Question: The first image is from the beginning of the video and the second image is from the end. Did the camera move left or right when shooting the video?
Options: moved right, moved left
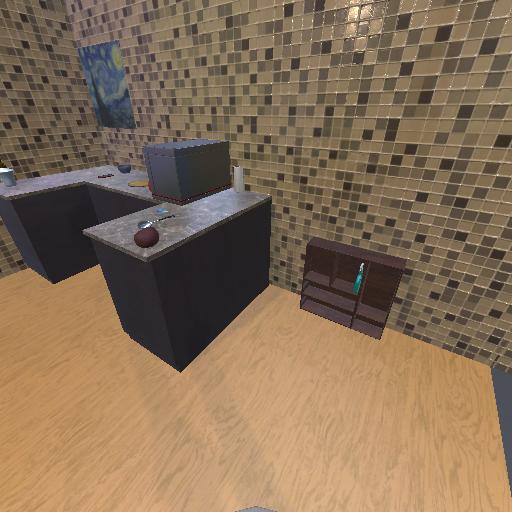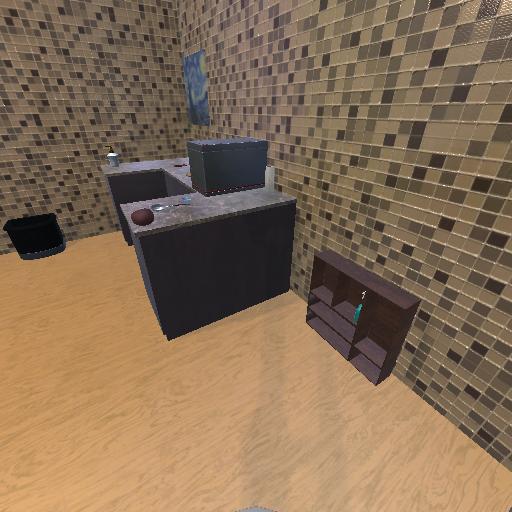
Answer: moved right